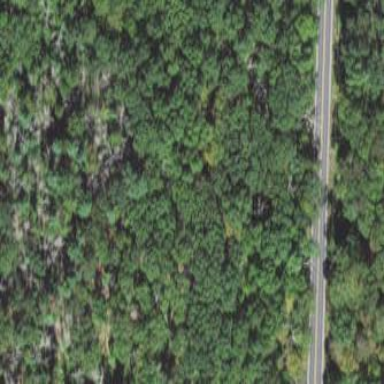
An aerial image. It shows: Woodland consisting mainly of needle-leaved trees.